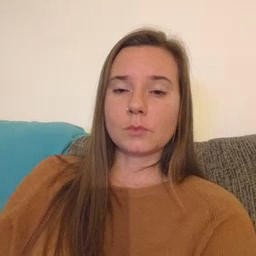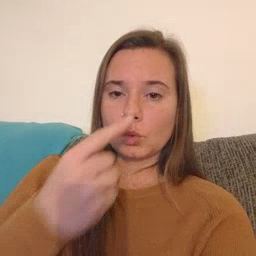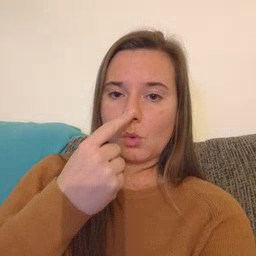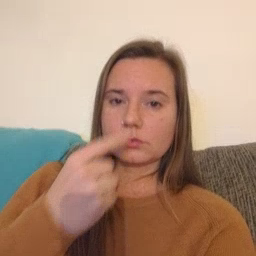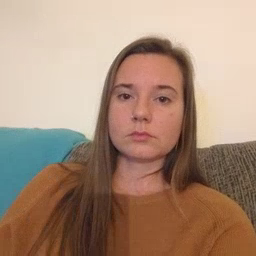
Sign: nose